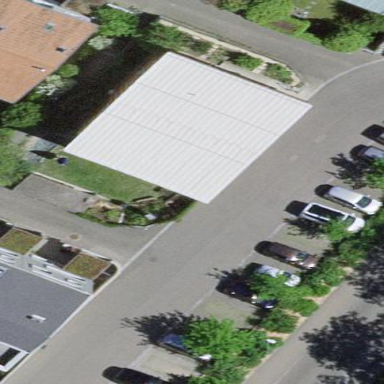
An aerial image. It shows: Kindergarten building.